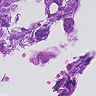
Metastatic tissue present: yes